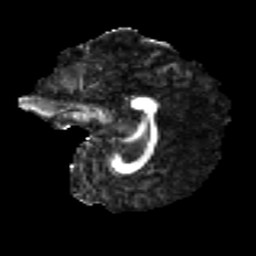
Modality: FA
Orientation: sagittal
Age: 30
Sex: male
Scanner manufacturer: ge
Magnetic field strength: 3 T
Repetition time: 7.8 s
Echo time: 0.0606 s